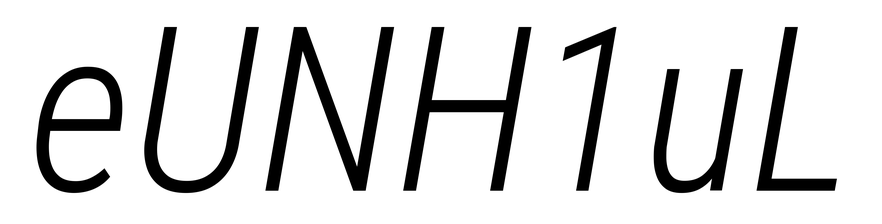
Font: Roboto-Italic_Condensed_Light_Italic